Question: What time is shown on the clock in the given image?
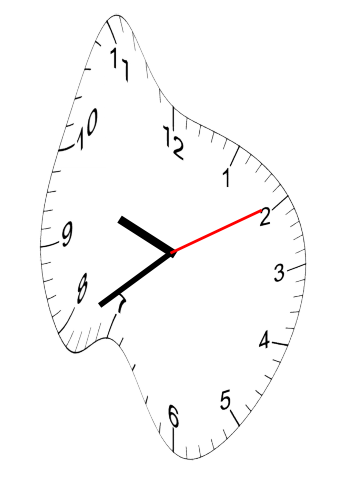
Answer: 09:39:10